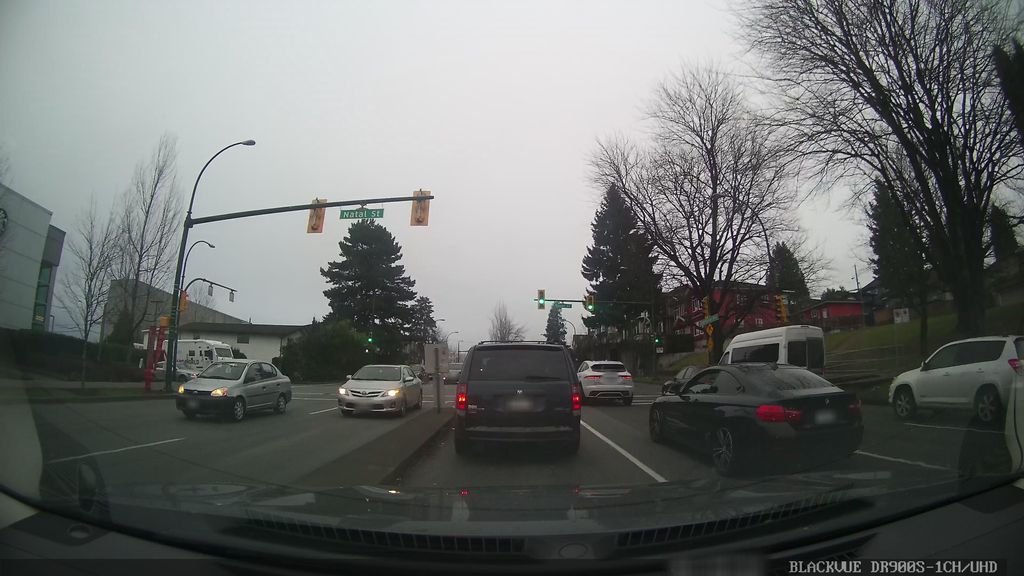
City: vancouver